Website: bh-photo
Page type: customer-info-address
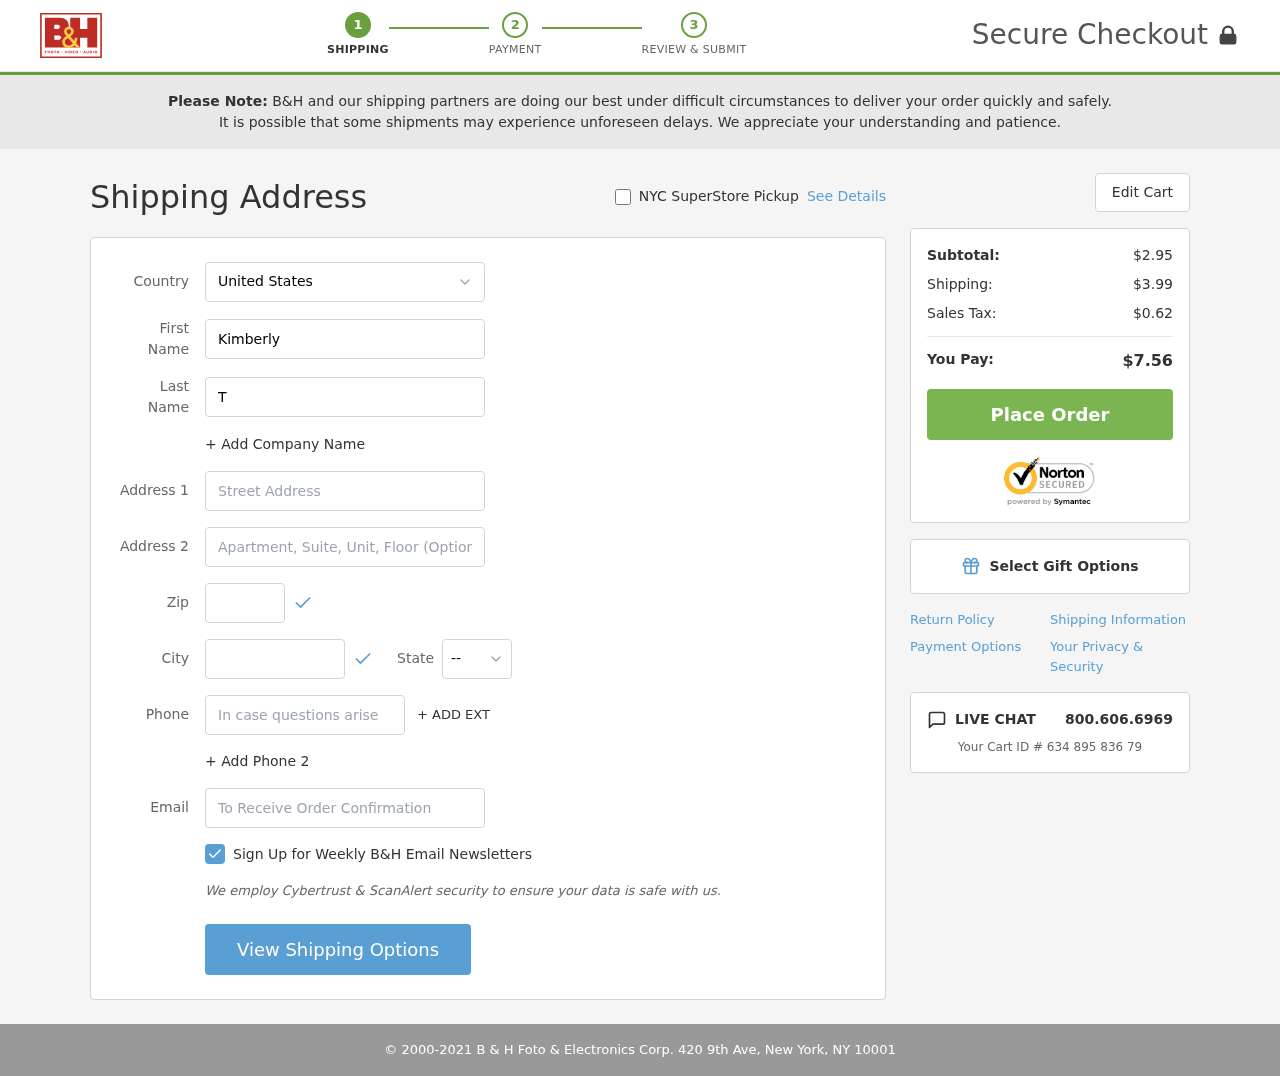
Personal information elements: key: PII_CITY
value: Amymouth
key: PII_COUNTRY
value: United States
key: PII_EMAIL
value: kimberly_todd@hotmail.com
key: PII_FIRSTNAME
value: Kimberly
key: PII_LASTNAME
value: Todd
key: PII_PHONE
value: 4713607199
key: PII_POSTCODE
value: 81087
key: PII_STATE_ABBR
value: CT
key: PII_STREET
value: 6706 Steven Wells
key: PII_STREET2
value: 6305 Becker Port
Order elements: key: ORDER_SUBTOTAL
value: $2.95
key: ORDER_SHIPPING_COST
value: $3.99
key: ORDER_TAX
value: $0.62
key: ORDER_TOTAL
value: $7.56
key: ORDER_ID
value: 634 895 836 79